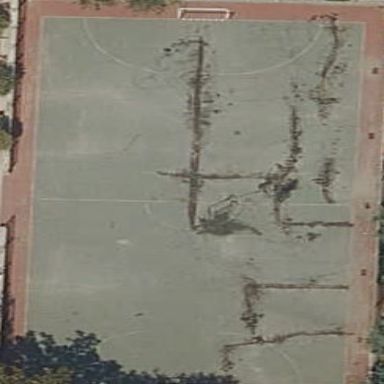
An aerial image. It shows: Soccer pitch for outdoor sports and leisure activities.